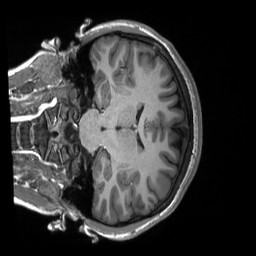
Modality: T1w
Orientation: coronal
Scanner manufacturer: siemens
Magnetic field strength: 3 T
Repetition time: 2.3 s
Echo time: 0.00298 s